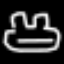
Label: frog